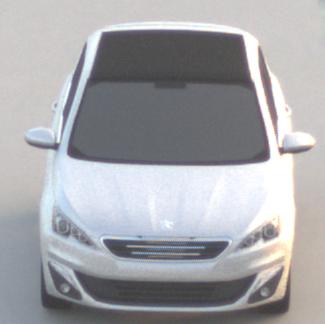
Make: Peugeot
Model: 308 VTi 82
Detailed model: 308 (II)
Model produced from: 2013/09
Model produced until: 2014/11
Doors: 5
Color: white
Road condition: dry road
Daytime: sunrise or sunset
Contrast: low contrast